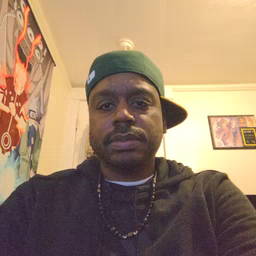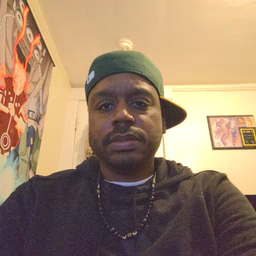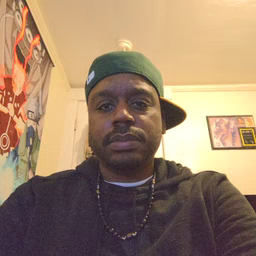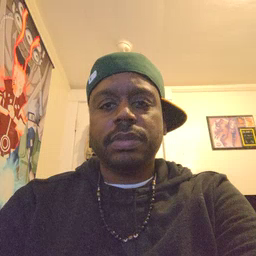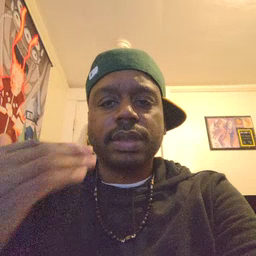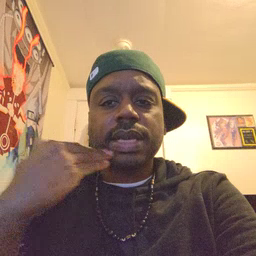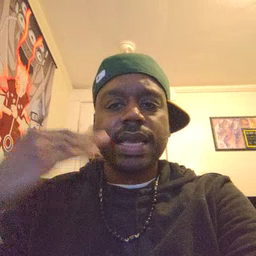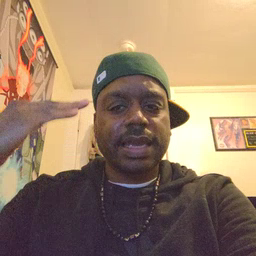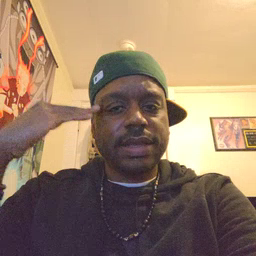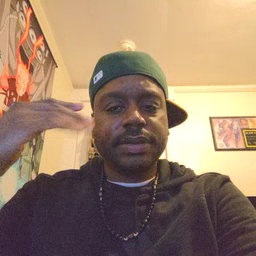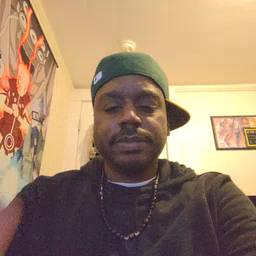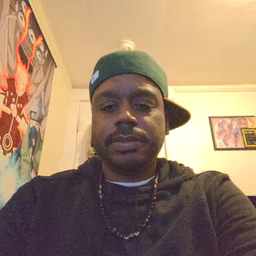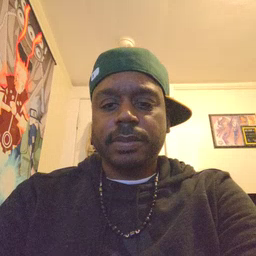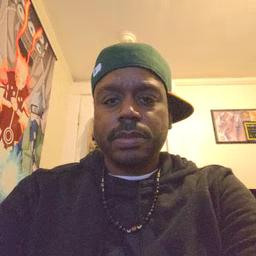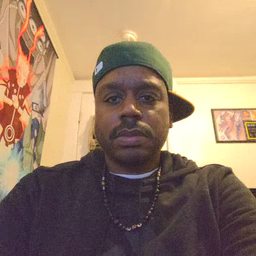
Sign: head